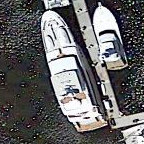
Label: Civil_yacht